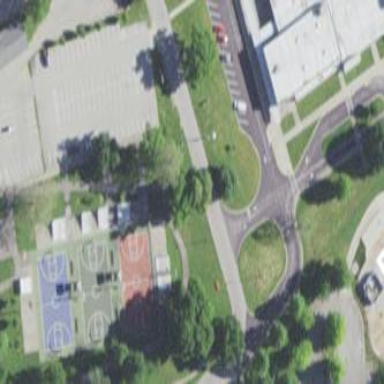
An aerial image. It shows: Sports center with focus on basketball activities.